Field crop: maize
Growth stage: 2
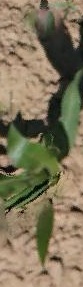
Species: maize